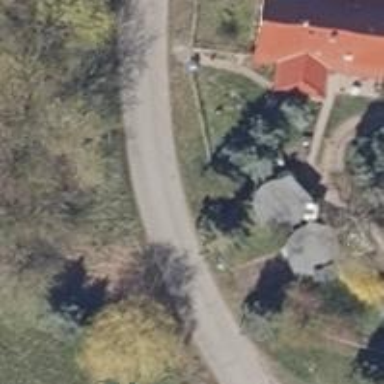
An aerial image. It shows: Paved residential road.